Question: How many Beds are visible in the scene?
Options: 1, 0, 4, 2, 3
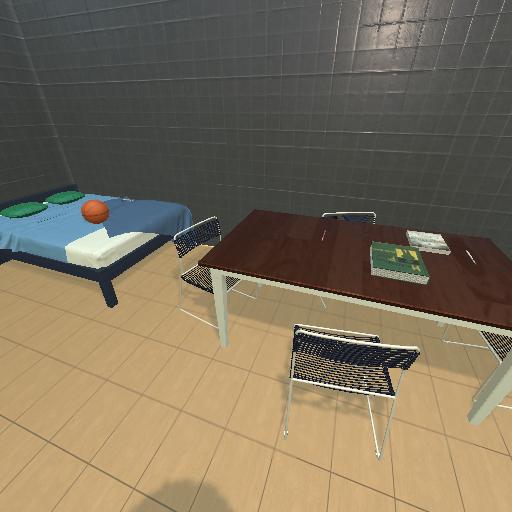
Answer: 1